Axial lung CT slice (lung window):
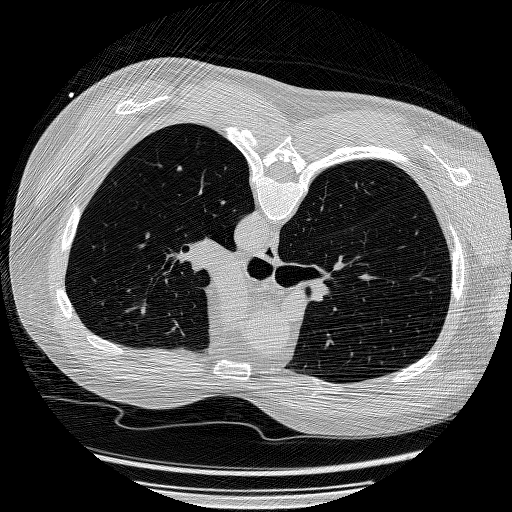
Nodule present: no